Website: apple
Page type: account-selection
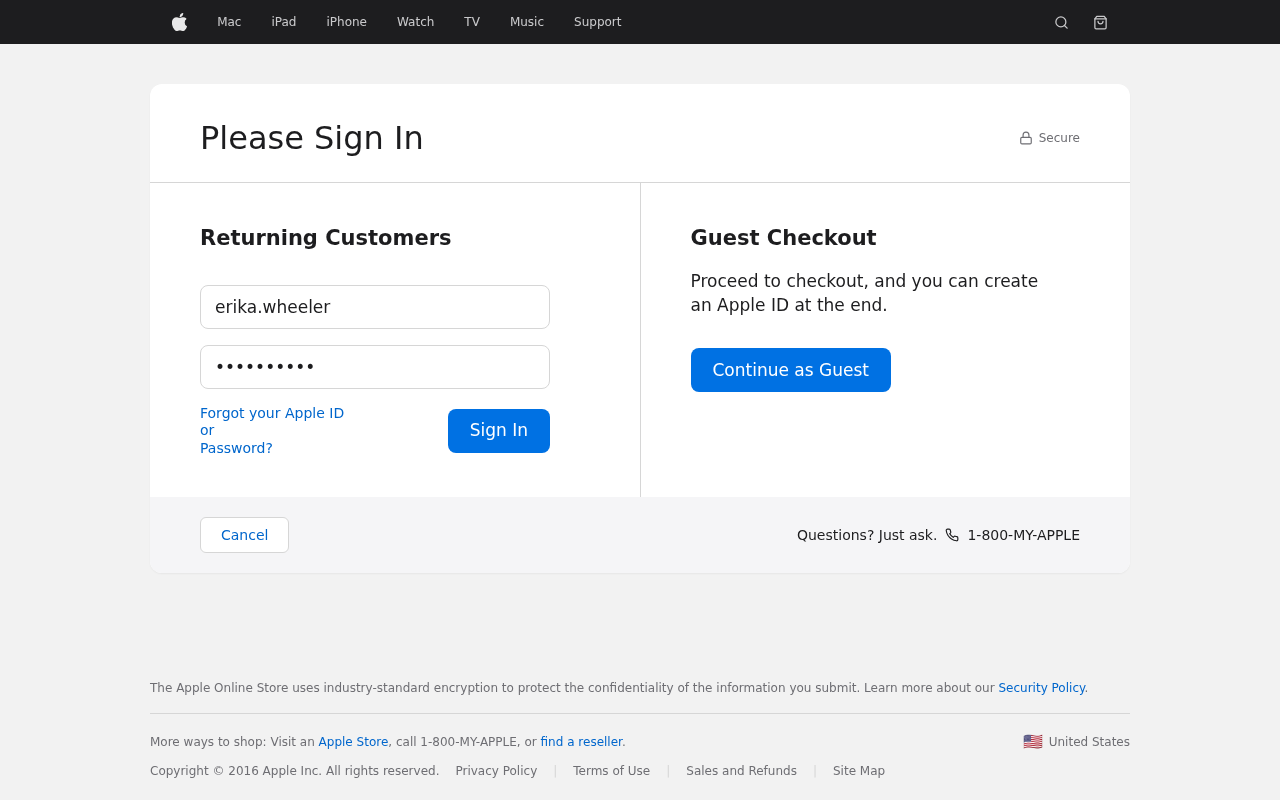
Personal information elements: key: PII_LOGIN_USERNAME
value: erika.wheeler